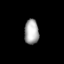
Tissue: lung
Cell type: Epithelial cells
Senescence score: 0.2306
Nuclear area (px): 353
Mean DAPI intensity: 168.873